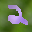
Label: 2